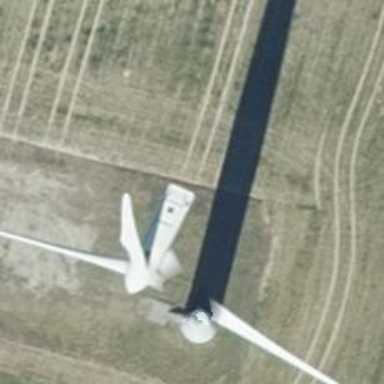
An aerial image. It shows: Wind turbine generator made by Vestas. The generator utilizes wind as its power source and belongs to the horizontal axis type.